Field crop: tomato
Growth stage: 1
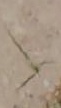
Species: cyperus